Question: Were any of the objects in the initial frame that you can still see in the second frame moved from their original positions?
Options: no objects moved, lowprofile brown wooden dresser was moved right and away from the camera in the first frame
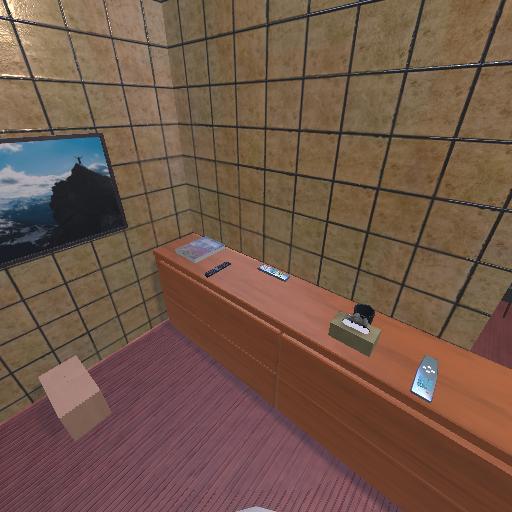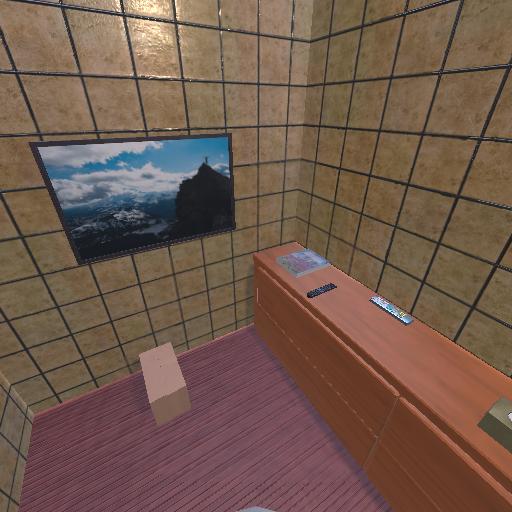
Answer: no objects moved